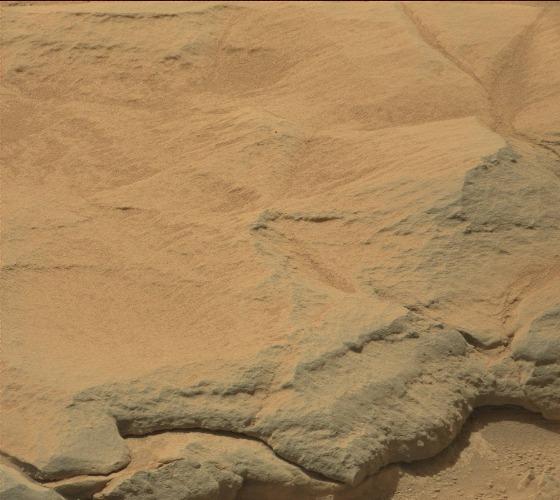
Terrain classes present: Bedrock, Gravel / Sand / Soil, Shadow